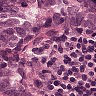
Metastatic tissue present: yes